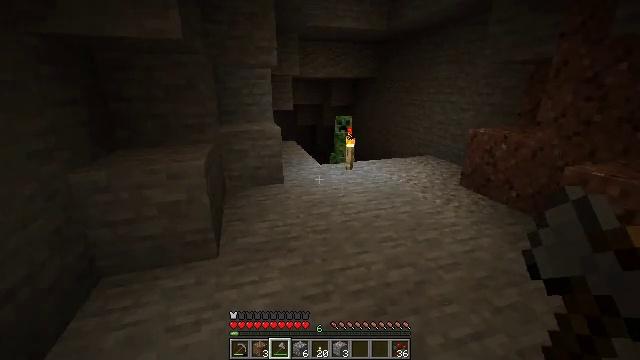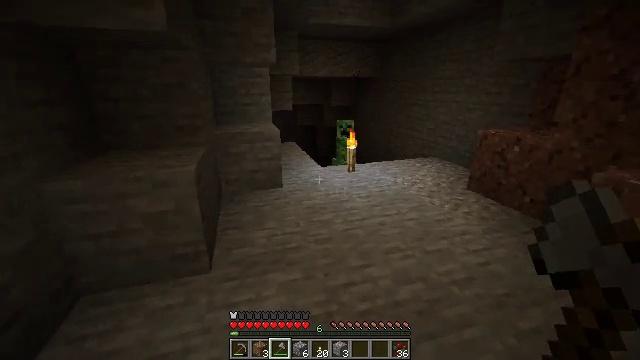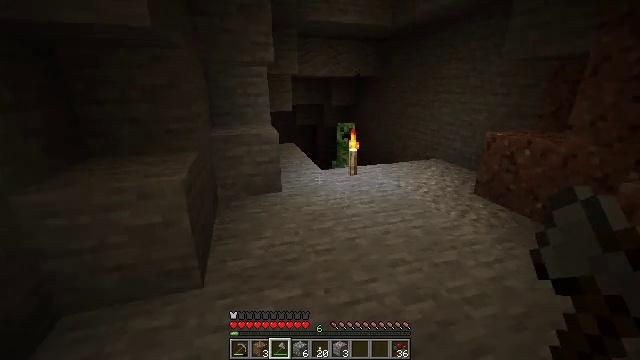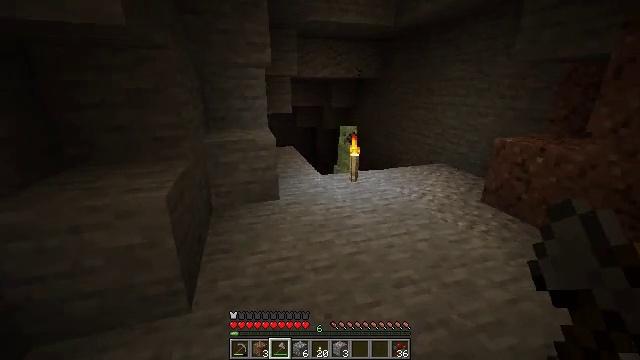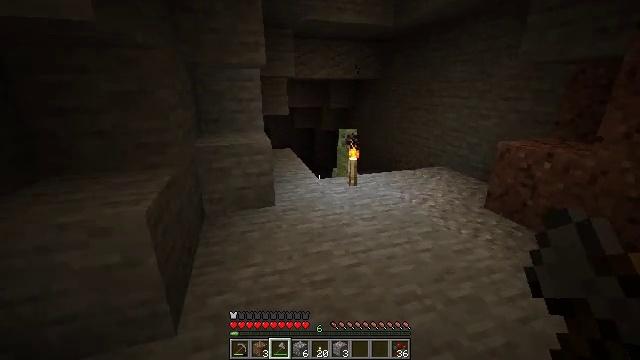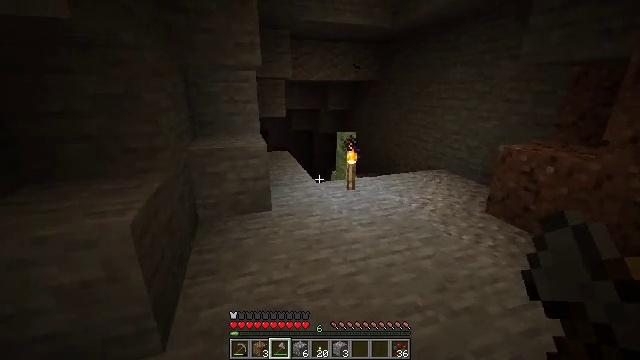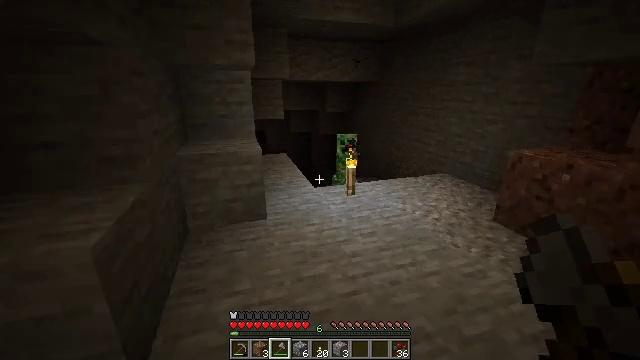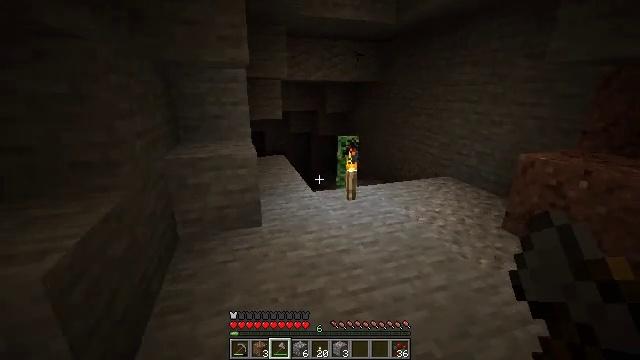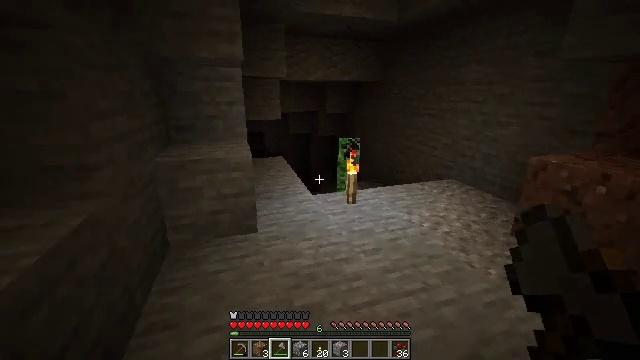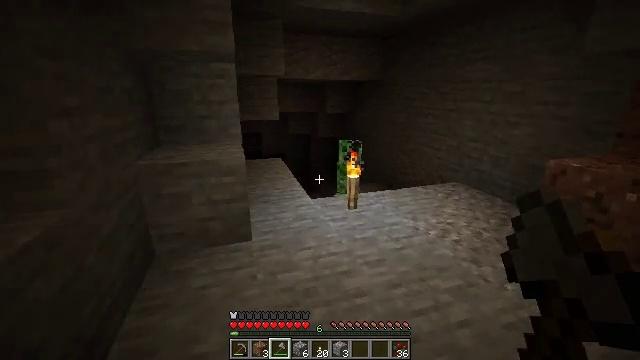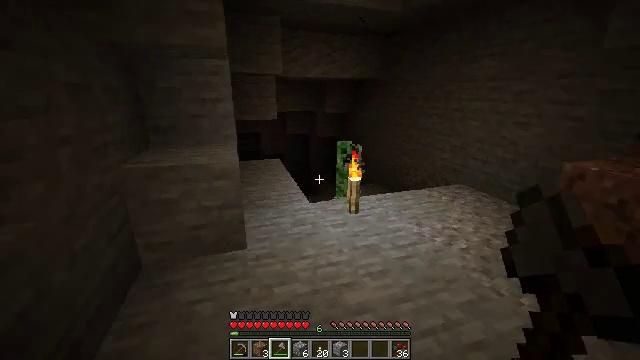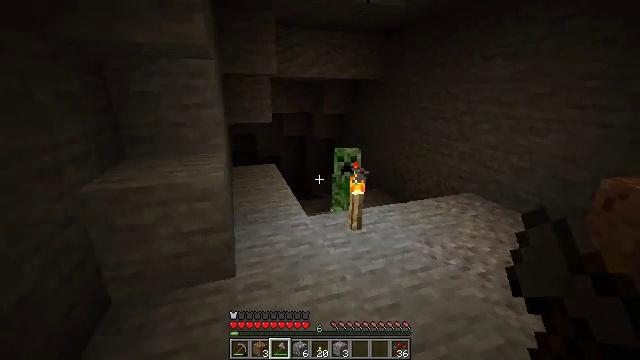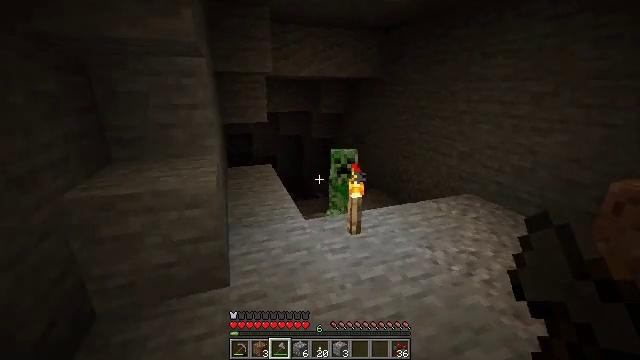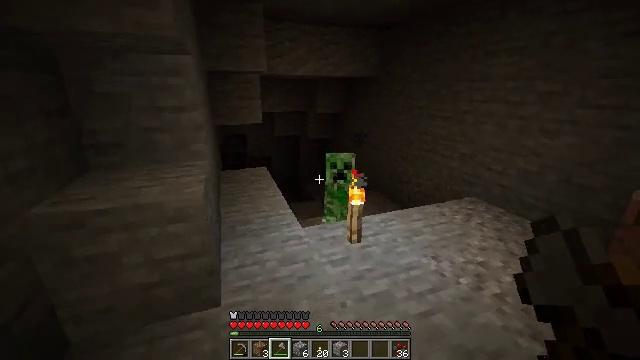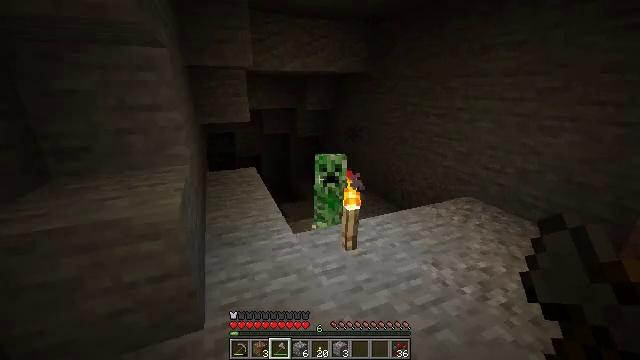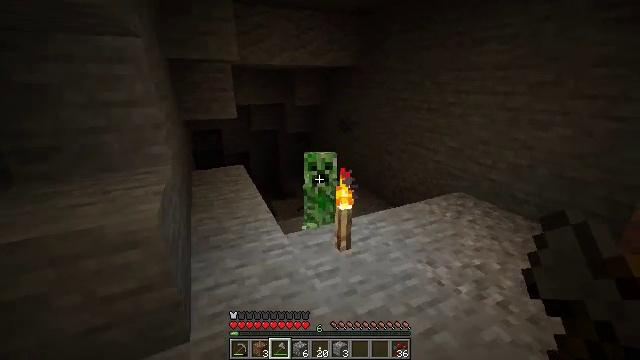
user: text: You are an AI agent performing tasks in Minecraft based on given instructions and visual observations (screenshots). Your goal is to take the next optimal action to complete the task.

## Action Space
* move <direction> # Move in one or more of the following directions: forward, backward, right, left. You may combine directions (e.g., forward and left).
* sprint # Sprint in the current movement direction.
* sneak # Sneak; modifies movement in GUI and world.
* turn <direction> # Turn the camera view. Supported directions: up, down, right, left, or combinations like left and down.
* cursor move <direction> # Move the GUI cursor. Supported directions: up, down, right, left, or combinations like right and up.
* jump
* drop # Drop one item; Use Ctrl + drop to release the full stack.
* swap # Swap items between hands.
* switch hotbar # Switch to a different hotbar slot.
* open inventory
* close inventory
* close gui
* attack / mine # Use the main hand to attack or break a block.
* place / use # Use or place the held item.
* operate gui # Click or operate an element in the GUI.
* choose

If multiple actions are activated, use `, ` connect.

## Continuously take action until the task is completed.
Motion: motion action
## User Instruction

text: Hunt the creeper.
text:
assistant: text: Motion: move forward
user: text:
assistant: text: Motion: move forward
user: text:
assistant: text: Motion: move forward
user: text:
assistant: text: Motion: move forward
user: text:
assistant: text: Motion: move forward
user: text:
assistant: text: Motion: move forward
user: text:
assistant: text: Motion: move forward
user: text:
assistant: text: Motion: move forward
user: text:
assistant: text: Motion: move forward
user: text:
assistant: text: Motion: move forward
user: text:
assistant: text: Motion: move forward
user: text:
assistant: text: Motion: move forward
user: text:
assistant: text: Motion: move forward
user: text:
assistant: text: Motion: move forward, turn right
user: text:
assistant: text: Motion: move forward, turn right and down
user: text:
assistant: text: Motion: move forward
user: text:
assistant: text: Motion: move forward, turn down
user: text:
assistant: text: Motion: move forward, turn left and down
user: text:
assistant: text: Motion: move forward, turn down
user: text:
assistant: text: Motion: move forward, turn left
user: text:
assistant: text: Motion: turn left
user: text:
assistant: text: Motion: no_op
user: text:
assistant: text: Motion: move back
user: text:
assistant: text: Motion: move back, turn right, attack / mine
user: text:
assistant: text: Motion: move back, attack / mine
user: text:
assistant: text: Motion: move back, attack / mine
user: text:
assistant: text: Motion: move back, turn right and up
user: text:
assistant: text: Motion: move back, turn up
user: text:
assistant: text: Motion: no_op